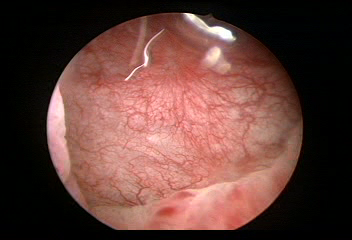
Modality: WLC
Class: Normal mucosa
Bladder cancer association: No